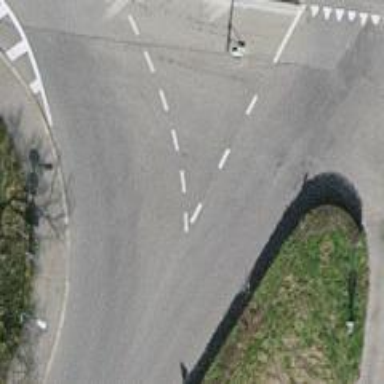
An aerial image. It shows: Asphalt footway with unmarked crossing.